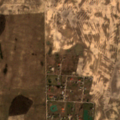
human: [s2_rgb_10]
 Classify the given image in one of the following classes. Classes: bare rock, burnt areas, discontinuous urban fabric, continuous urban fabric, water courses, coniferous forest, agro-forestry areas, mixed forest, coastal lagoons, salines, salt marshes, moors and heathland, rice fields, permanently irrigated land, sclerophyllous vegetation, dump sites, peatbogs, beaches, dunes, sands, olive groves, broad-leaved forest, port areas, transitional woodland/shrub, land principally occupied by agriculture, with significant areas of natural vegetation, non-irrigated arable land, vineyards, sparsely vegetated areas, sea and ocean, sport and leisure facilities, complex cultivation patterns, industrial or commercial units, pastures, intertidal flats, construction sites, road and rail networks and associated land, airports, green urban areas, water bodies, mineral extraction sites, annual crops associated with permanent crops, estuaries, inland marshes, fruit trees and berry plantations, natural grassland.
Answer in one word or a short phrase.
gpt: discontinuous urban fabric, non-irrigated arable land